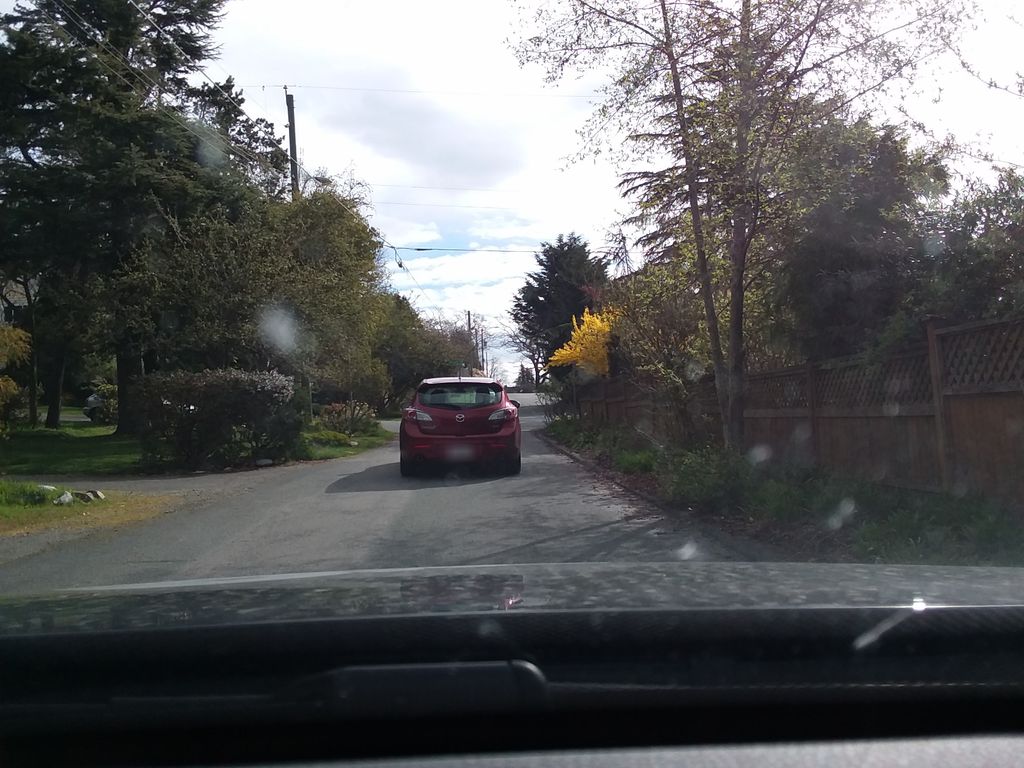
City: victoria